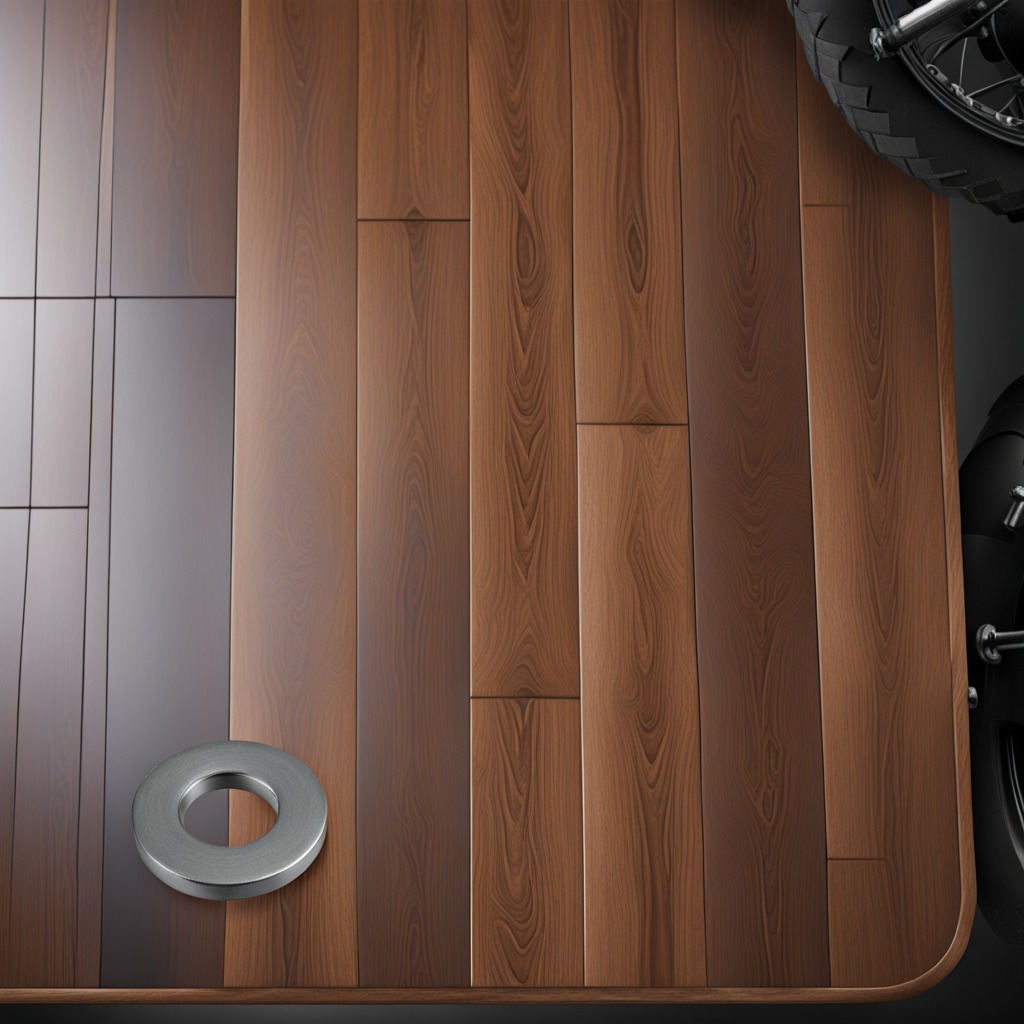
A flat metal washer is lying on the oil-spilled wooden table in a vintage motorcycle garage.